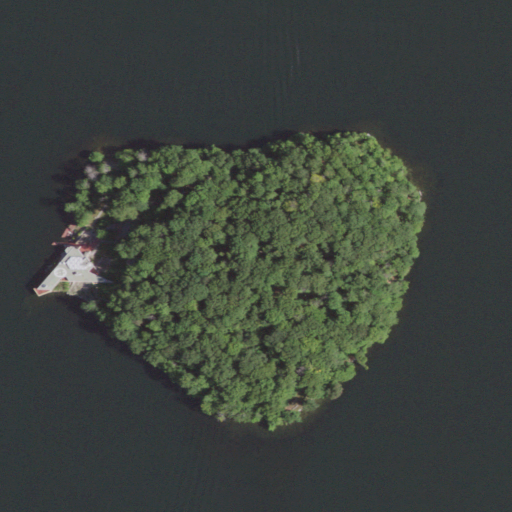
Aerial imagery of island in New York named Petre Island containing open water, deciduous forest, mixed forest, grassland, herbaceous wetlands, evergreen forest, and medium intensity development